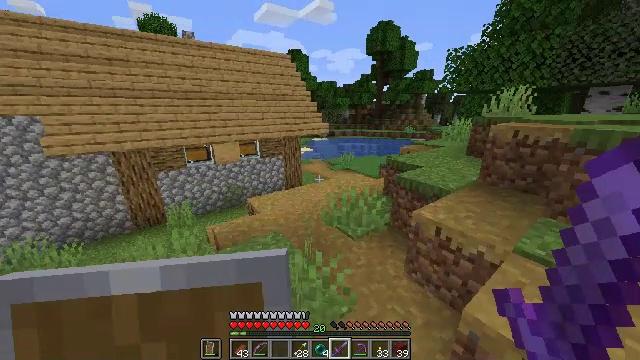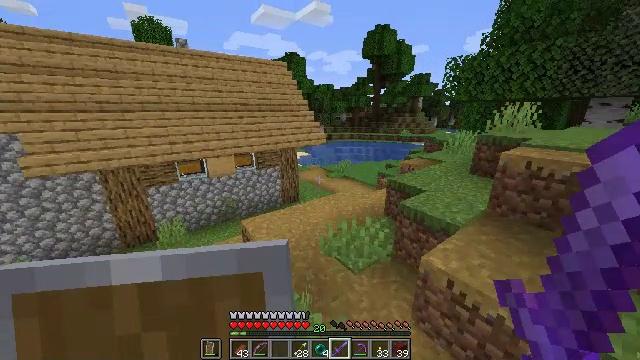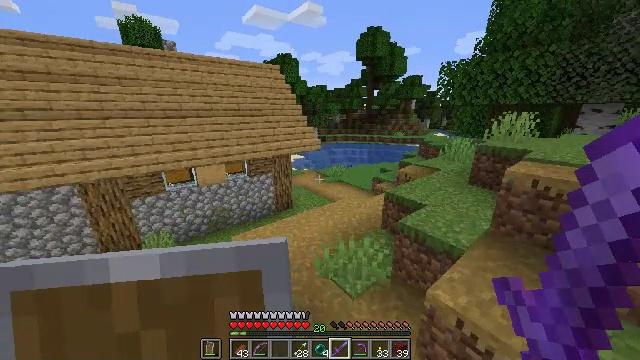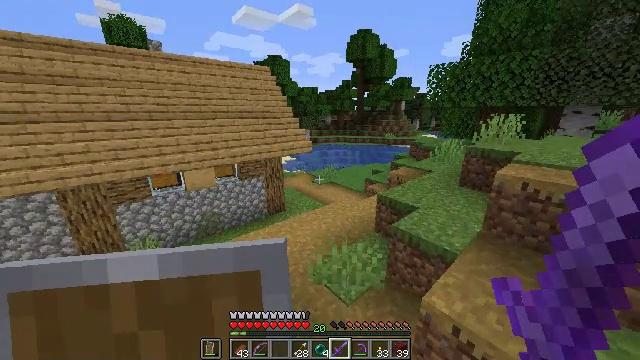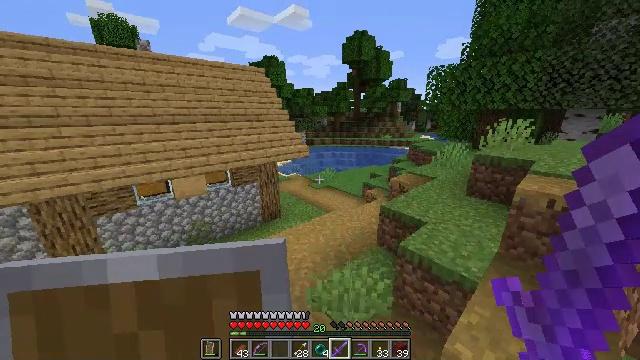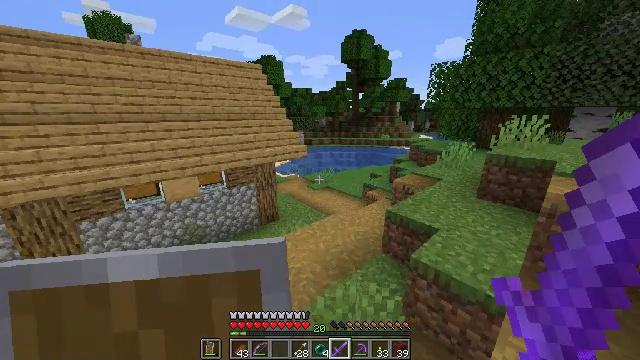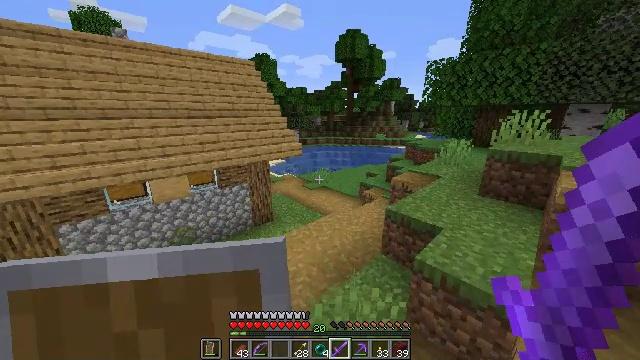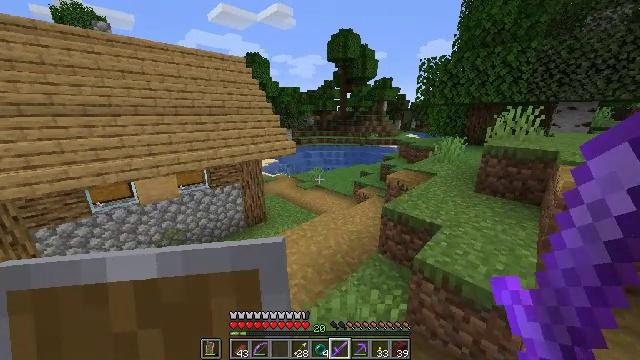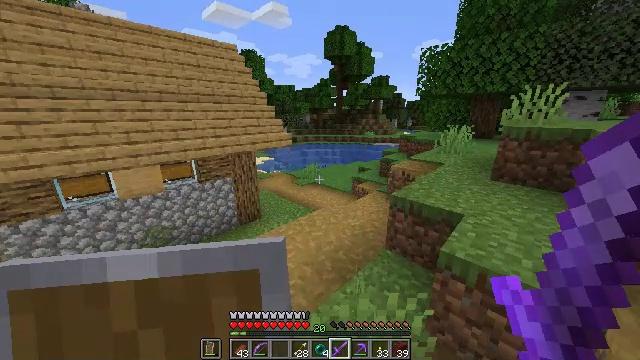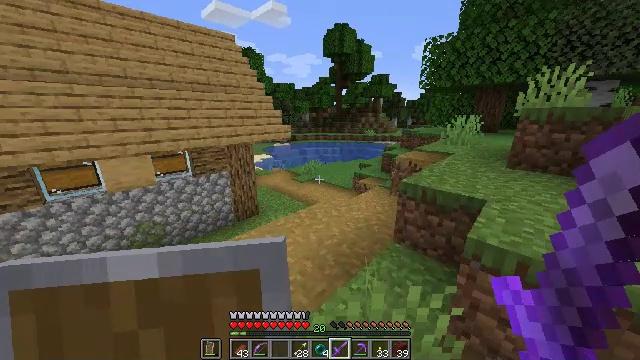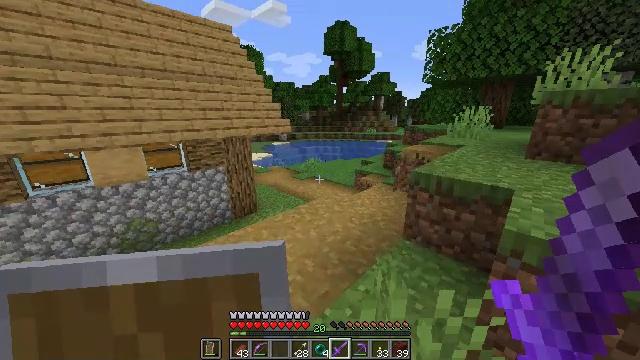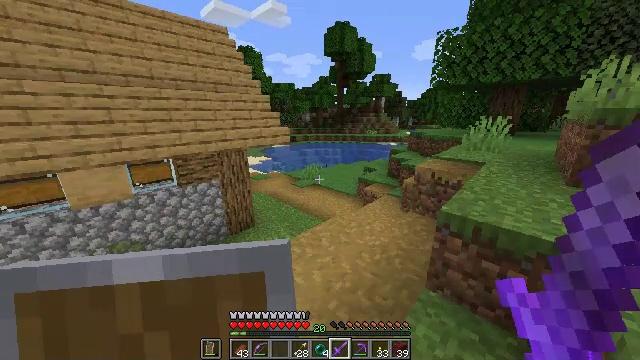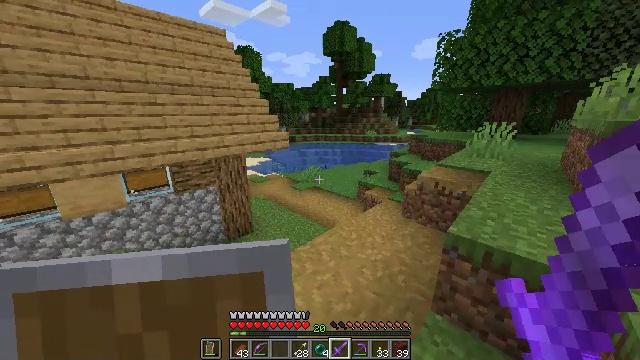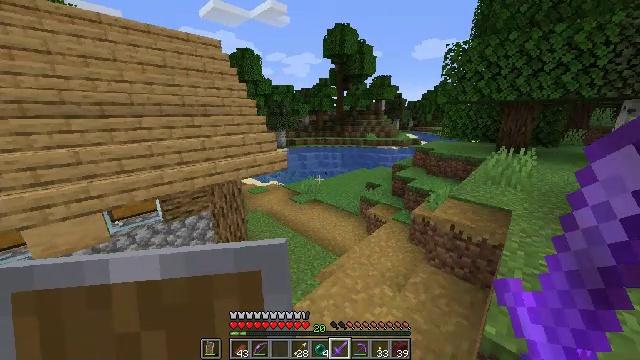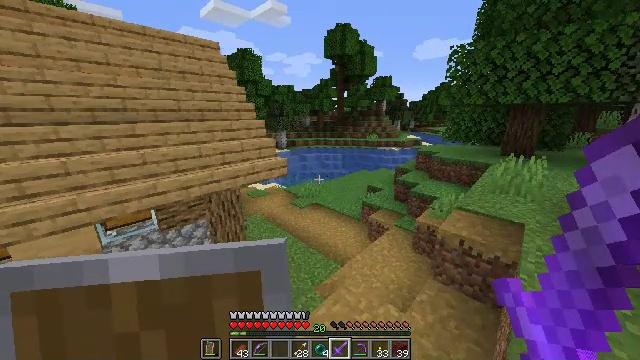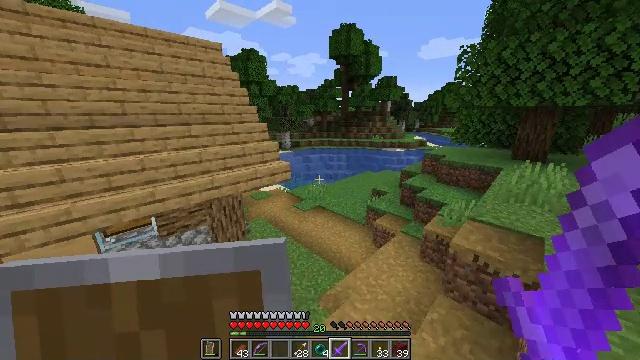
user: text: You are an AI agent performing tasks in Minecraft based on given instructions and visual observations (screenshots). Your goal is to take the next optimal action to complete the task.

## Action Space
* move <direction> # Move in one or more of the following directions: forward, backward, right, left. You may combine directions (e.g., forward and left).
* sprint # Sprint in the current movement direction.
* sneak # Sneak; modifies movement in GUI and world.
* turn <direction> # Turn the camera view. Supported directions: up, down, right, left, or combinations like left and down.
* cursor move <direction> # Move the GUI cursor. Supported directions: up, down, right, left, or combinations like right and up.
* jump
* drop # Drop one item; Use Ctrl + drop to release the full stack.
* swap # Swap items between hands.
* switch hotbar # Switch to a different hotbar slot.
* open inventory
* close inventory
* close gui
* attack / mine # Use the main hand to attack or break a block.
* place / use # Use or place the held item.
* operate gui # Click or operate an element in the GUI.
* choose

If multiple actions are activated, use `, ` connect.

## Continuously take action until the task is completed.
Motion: motion action
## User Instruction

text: Use the crafting interface to make blaze powder from blaze rods.
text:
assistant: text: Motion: move forward, jump
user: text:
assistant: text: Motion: move forward, turn right, jump
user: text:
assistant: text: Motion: move forward, turn right, jump
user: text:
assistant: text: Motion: move forward, turn right, jump
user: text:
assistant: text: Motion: move forward, jump
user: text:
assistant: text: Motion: move forward, turn right, jump
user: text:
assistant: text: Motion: move forward, turn right, jump
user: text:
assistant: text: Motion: move forward, turn right, jump
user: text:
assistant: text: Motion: move forward, jump
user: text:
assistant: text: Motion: move forward, jump
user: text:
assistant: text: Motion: move forward, jump
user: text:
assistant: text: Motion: move forward, jump
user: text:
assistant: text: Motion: move forward, jump
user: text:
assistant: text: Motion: move forward, jump
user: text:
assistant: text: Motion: move forward, turn left
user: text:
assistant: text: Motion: move forward
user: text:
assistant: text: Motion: move forward
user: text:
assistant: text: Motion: move forward
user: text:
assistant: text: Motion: move forward, turn left
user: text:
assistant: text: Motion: move forward, turn left
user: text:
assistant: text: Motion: move forward, turn left
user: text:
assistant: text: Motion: move forward
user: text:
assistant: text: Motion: move forward, turn left
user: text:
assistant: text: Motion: move forward, turn left
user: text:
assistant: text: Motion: move forward and move right, turn left
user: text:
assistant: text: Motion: move forward and move right, turn left
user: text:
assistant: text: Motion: move forward and move right, turn left
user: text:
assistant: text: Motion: move forward and move right, turn left
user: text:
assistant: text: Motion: move forward and move right, turn left and up
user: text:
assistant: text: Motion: move forward and move right, turn left